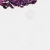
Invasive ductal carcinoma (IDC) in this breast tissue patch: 0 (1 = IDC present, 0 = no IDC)